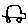
Label: car